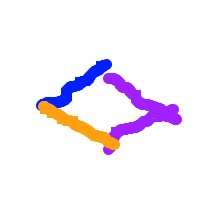
Shape: rhombus